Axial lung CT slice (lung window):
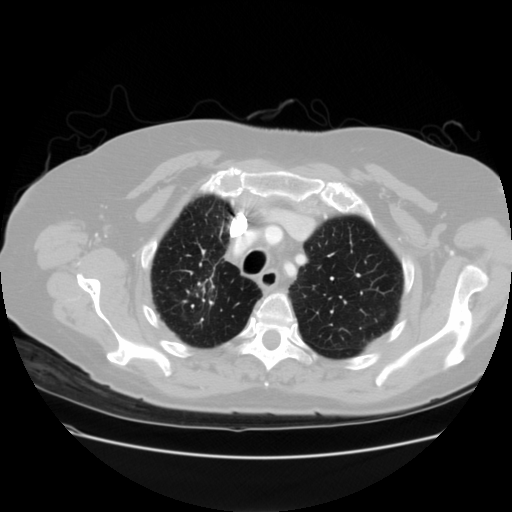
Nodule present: no